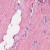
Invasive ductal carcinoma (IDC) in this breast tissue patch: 0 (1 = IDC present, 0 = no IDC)